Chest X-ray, PA view. Patient: 63 years old, sex F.
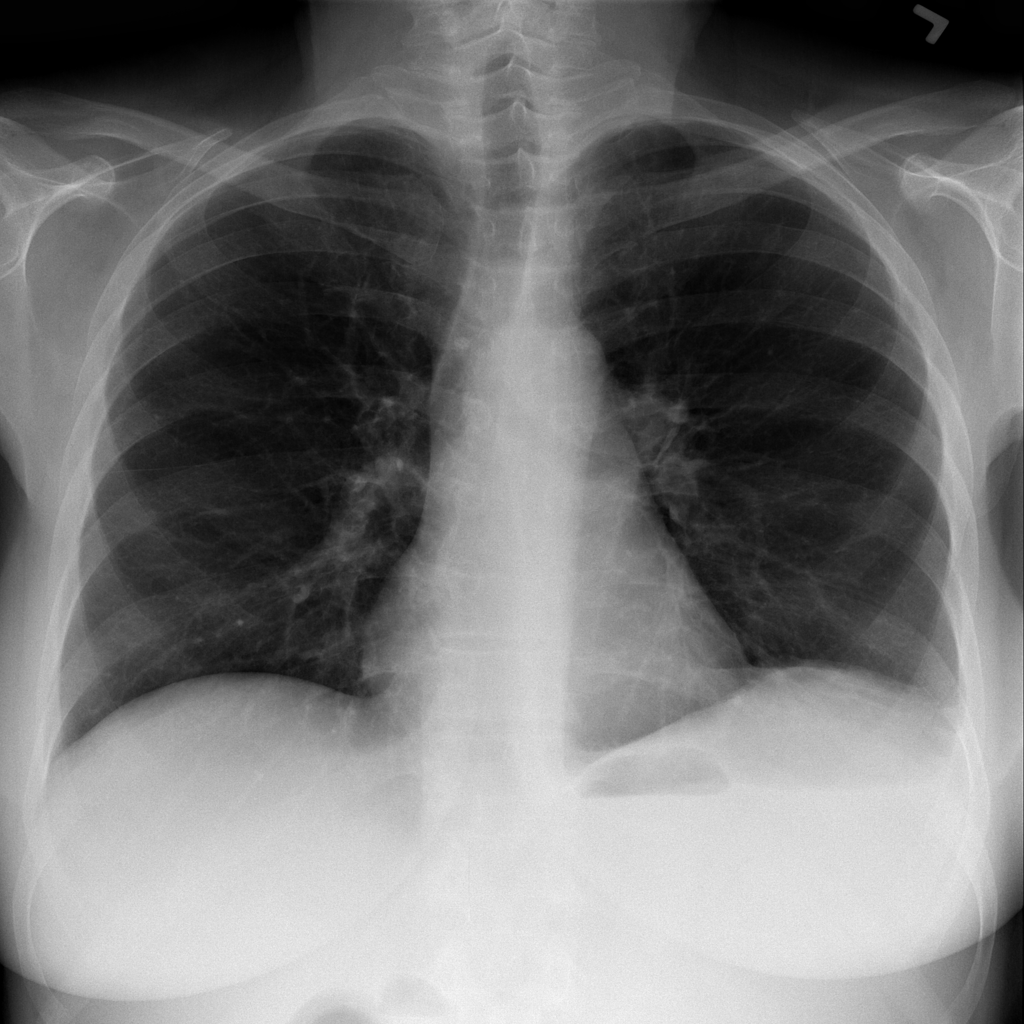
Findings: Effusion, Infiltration